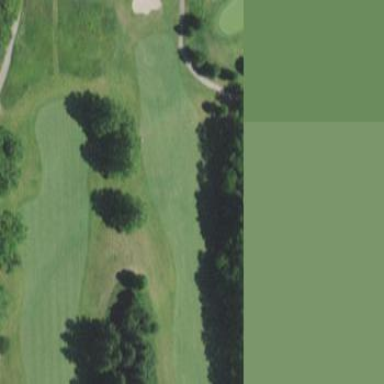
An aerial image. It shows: Grassy area designated as golf fairway.